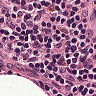
Metastatic tissue present: no